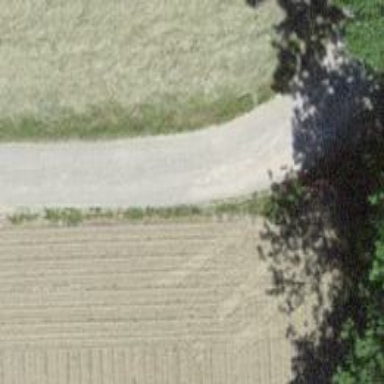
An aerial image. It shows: Unpaved service road with tracktype grade of 2.